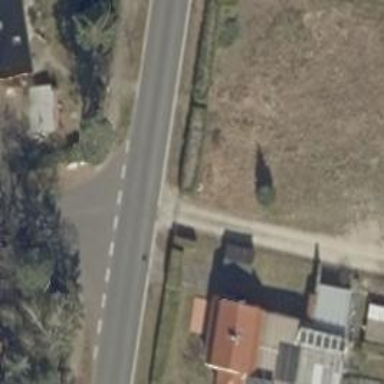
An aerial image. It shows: Asphalt road in residential area.